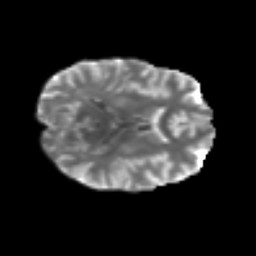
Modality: T2w
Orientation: axial
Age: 49
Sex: male
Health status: ill
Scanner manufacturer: siemens
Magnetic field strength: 3 T
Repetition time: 8.7 s
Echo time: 0.11 s